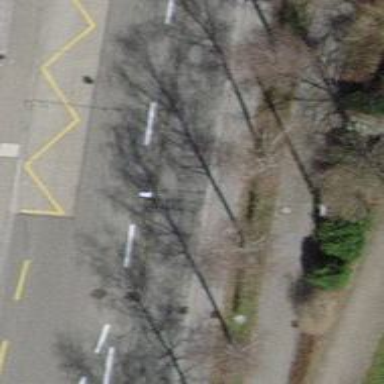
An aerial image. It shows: Bus stop for trolleybuses with designated stop position.